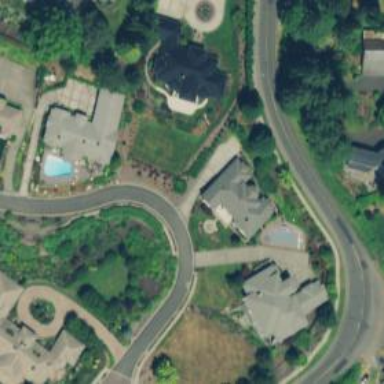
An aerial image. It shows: Residential road with sidewalk on the left side.